Field crop: maize
Growth stage: 1
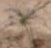
Species: salsola